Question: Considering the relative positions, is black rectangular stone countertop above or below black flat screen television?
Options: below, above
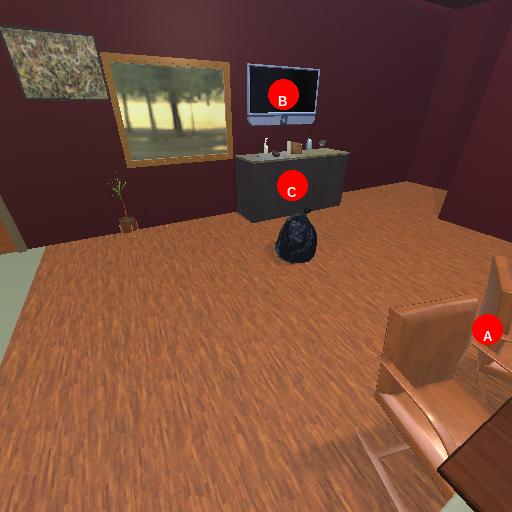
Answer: below